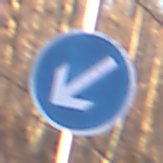
Verkehrszeichen: VorgeschriebeneVorbeifahrtLinks
Umgebung: Outdoor, Nature
Tageszeit: SunriseSunset
Wetter: Clear
Licht: Natural
Jahreszeit: Autumn
Kontrast: HighContrast